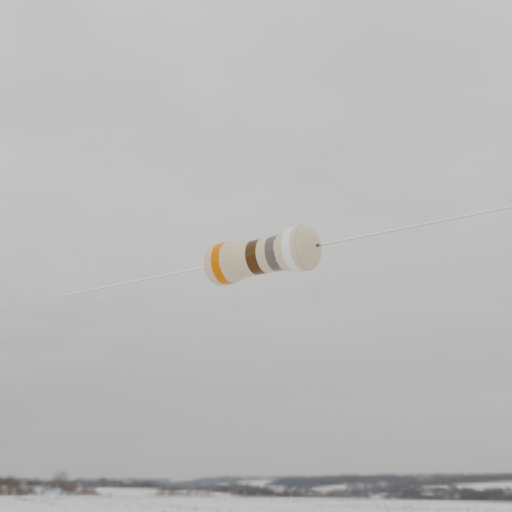
Resistor colour bands (in order): orange, brown, gray, white